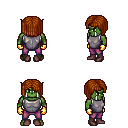
a pixel art fantasy rpg character, male body template, orc, green skin, steel chest armor, magenta pants, brunette pageboy hairstyle, gold gloves, maroon shoes, four views (front, back, left, right), 2x2 character sprite sheet, small pixel art, hard edges, no anti-aliasing